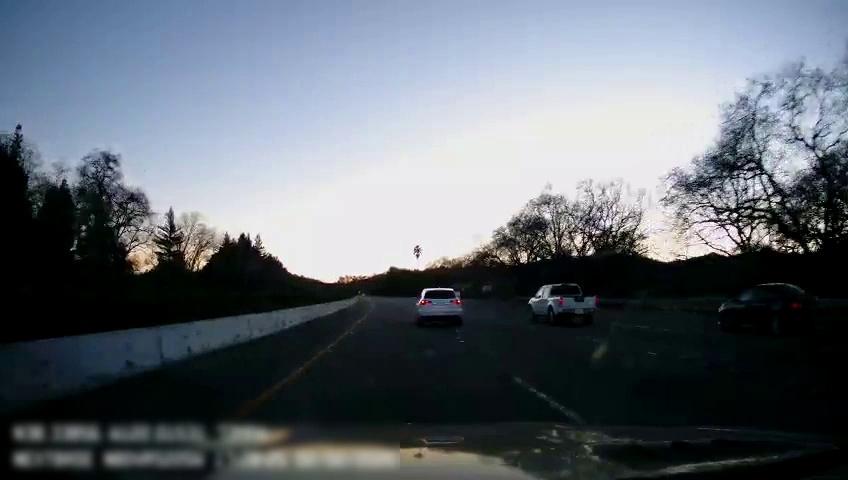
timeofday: Day
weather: Cloudy
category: Drivable Space
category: Vehicles | SUV
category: Vehicles | Truck
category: Vehicles | SUV
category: Lanes | Current Lane
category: Lanes | Current Lane
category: Lanes | Alternate Lane
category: Lanes | Alternate Lane